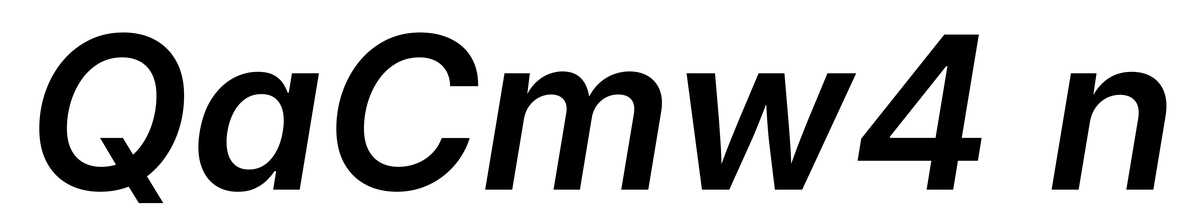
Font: Inter-Italic_SemiBold_Italic